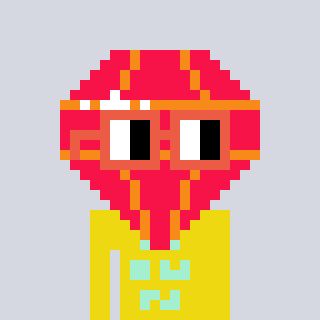
a pixel art character with square orange glasses, a red diamond-shaped head and a yellow-colored body on a cool background